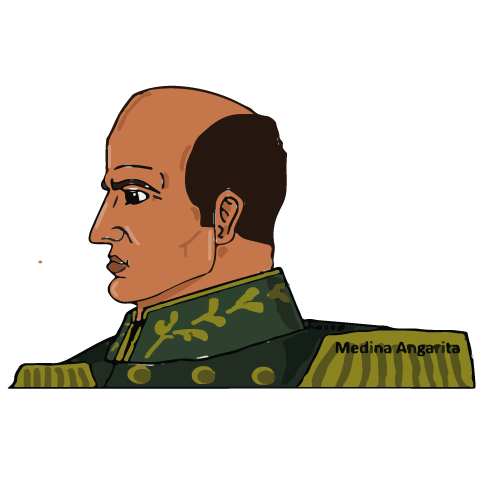
Label: 4_Yes_Chad